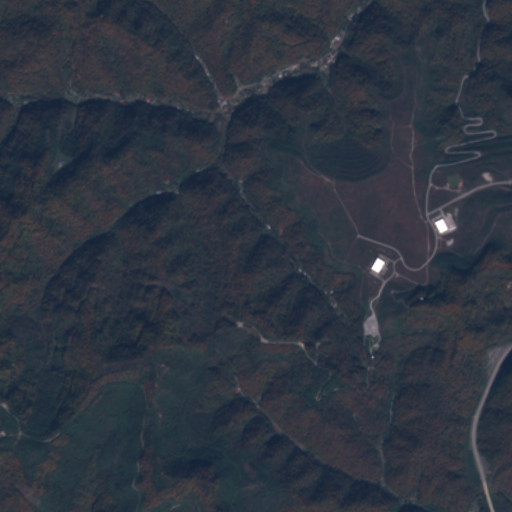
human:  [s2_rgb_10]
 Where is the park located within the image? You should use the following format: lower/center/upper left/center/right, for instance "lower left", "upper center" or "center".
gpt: The park is located in the upper center of the image.
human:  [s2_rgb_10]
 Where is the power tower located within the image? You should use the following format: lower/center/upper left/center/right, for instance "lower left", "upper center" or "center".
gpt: The power tower is located in the lower left of the image.
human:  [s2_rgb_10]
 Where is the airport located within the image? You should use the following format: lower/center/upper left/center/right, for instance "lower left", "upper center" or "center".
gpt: There is no airport in the image.